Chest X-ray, PA view. Patient: 7 years old, sex F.
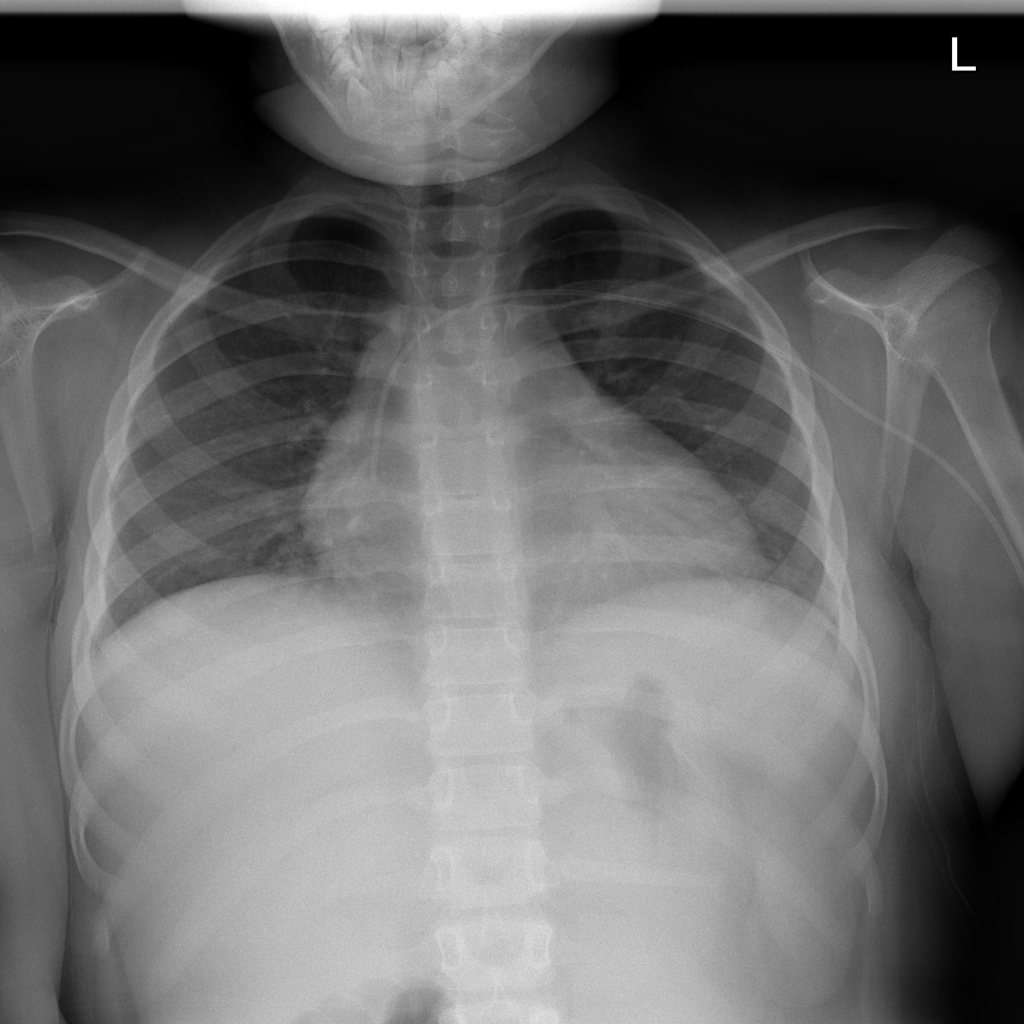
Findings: Cardiomegaly, Effusion